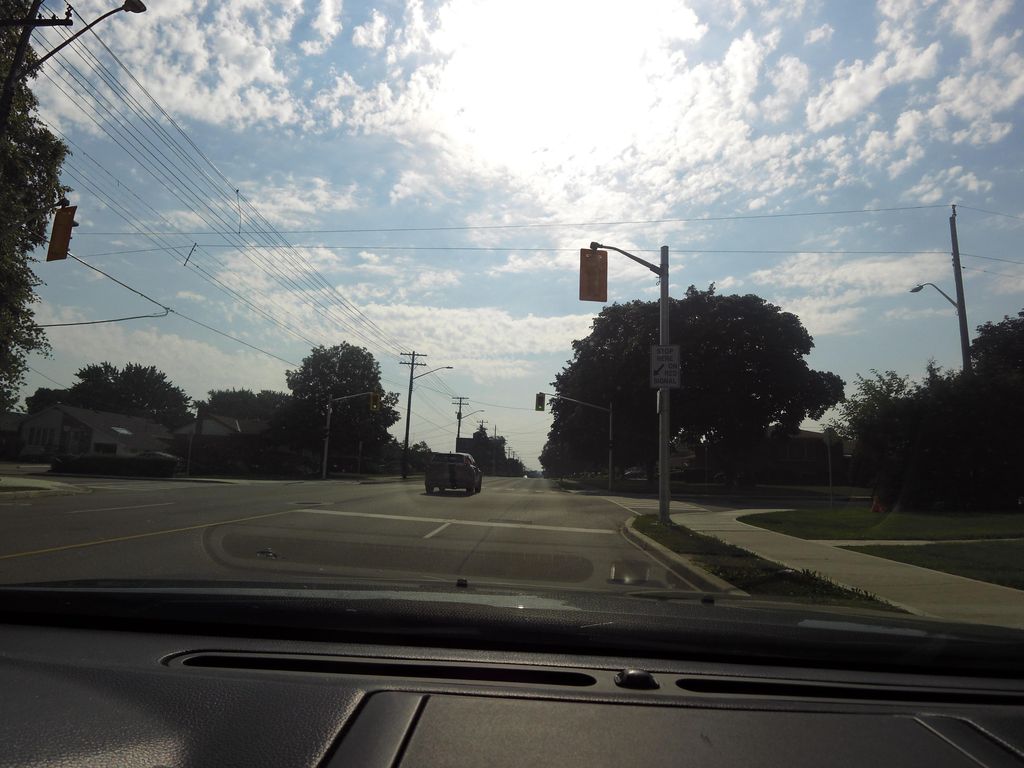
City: hamilton